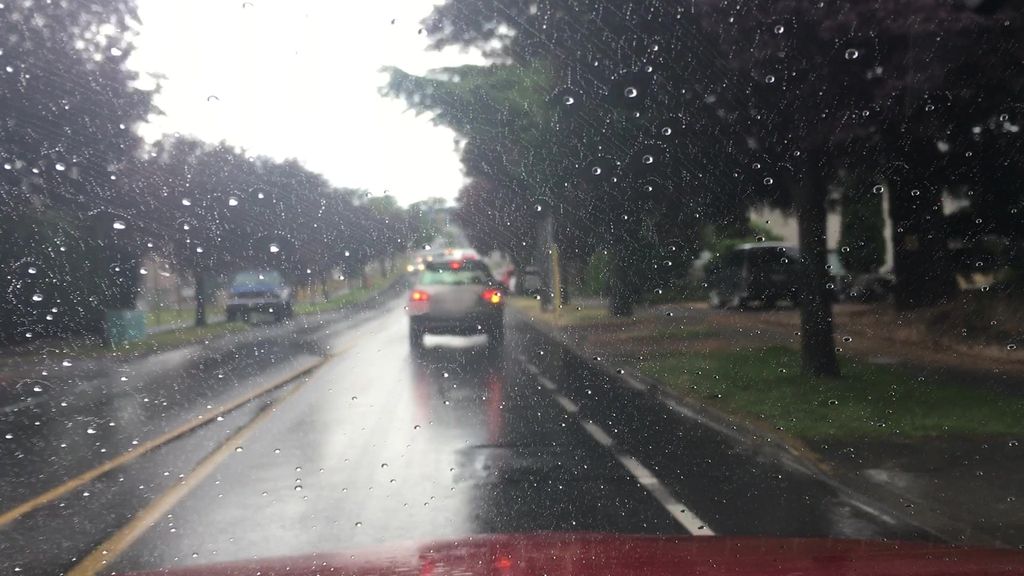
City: victoria